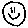
Label: smiley face